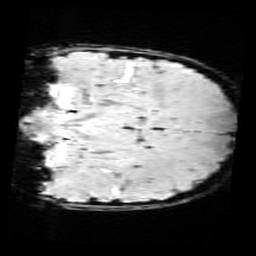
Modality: SWI
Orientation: coronal
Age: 12
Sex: female
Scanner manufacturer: siemens
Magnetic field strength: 3 T
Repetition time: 0.027 s
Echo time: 0.02 s